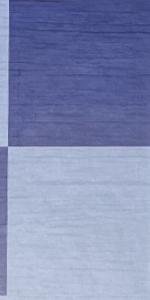
Label: Empty